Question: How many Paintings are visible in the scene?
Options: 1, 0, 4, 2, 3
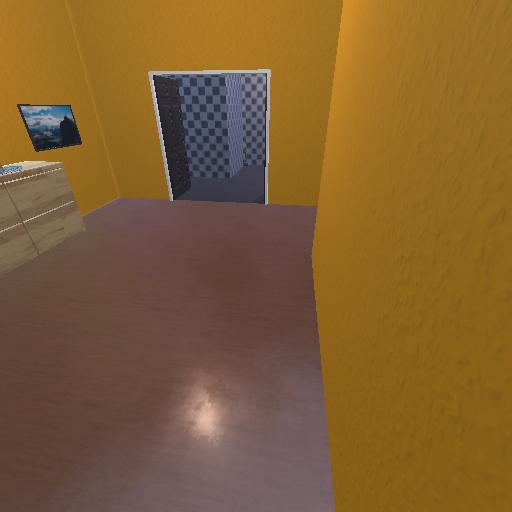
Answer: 1